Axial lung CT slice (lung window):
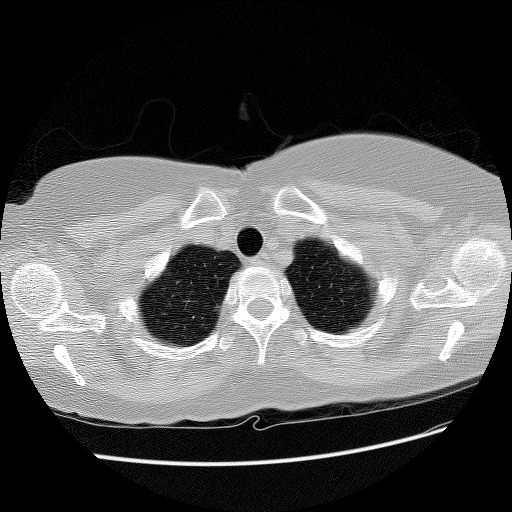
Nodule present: no